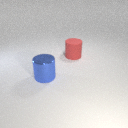
large blue metal cylinder in front of large red rubber cylinder